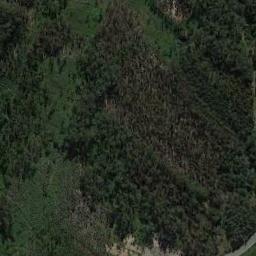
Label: forest